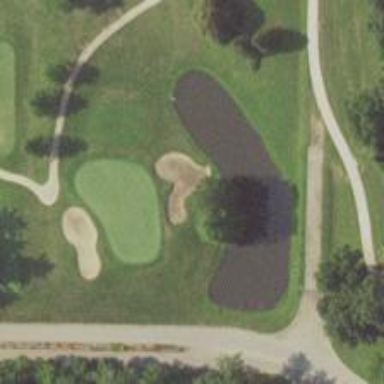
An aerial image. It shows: Rough area on grassy golf course.